Question: Find the minimum number of moves required to get from the Tower of Hanoi state described in the figure to the completed state
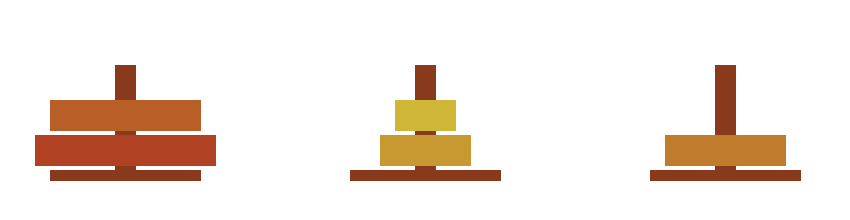
Answer: 27